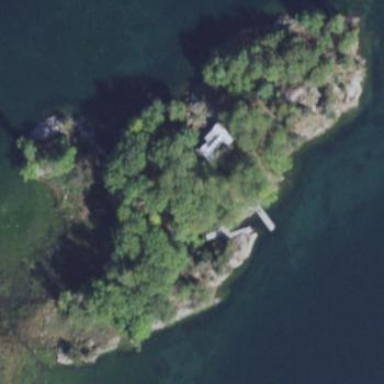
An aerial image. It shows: Islet surrounded by woodland.